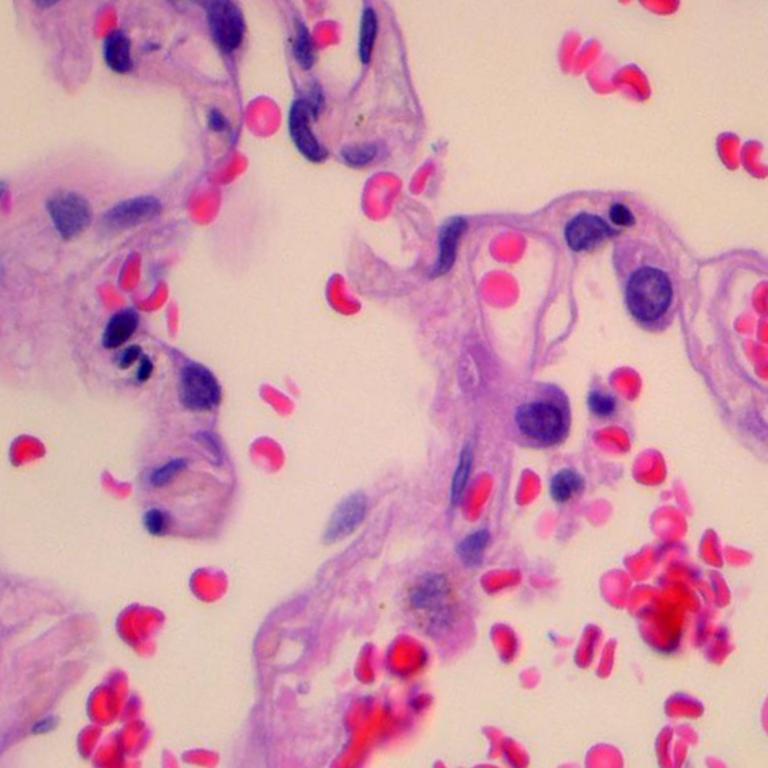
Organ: lung
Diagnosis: benign